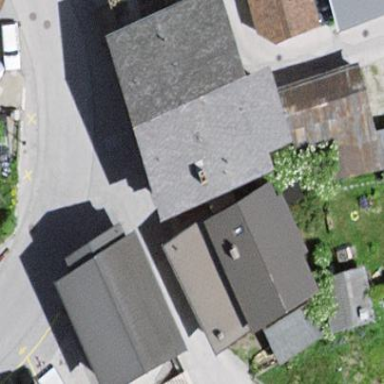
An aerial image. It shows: Simple house.